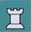
Piece: wR